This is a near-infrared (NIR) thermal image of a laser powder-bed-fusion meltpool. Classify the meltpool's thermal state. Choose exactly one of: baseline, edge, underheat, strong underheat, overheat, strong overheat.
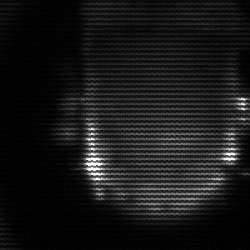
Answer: baseline